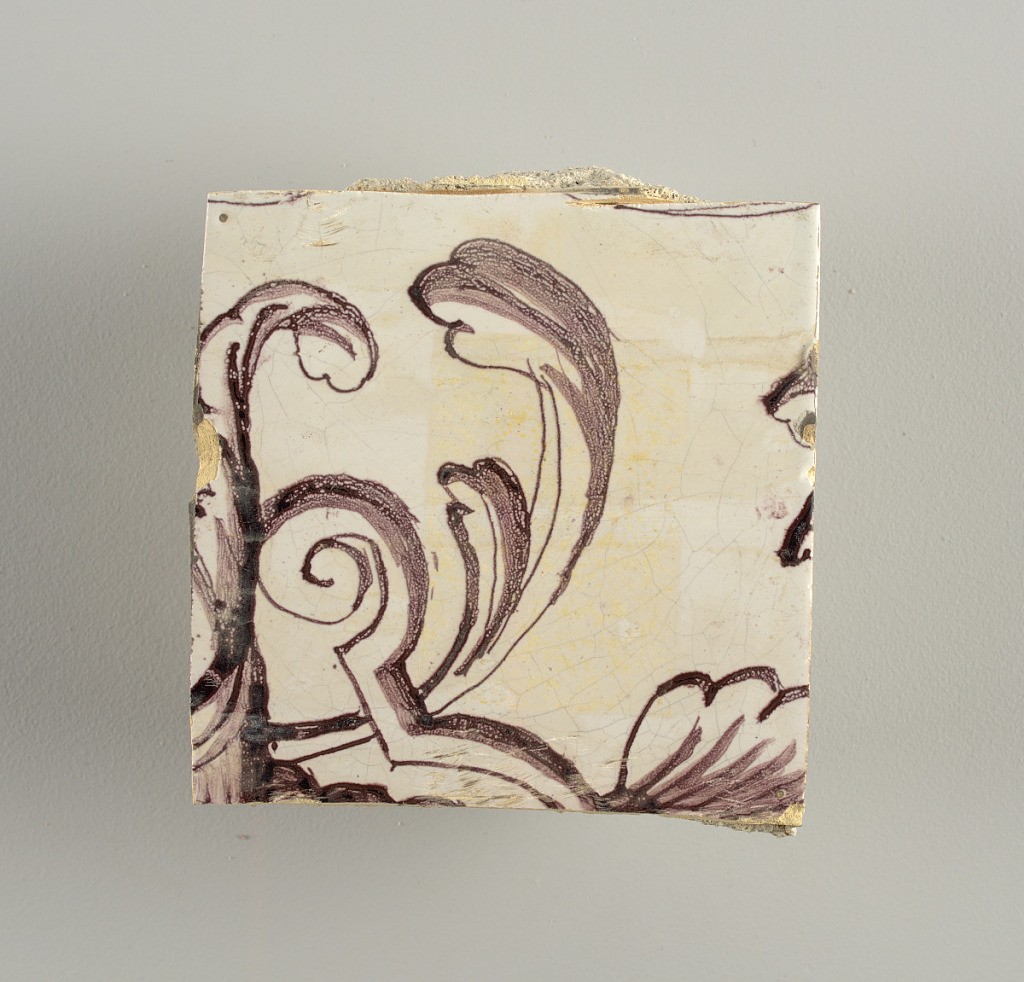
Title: Tile wall facing
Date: ca. 1725
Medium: Tin-glazed earthenware, underglaze
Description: Horizontal rectangle.  Thirty tiles wide and twenty-three tiles high with opening for fireplace eleven tiles wide and ten high.  Foliage arabesques disposed about three vertical axes from which are emphazised by urns at center and right, and at left by the figure of a standing woman carrying an infant on her arm and accompanied by two children.